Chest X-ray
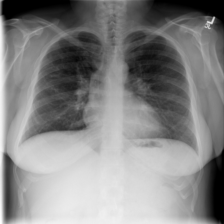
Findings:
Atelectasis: negative
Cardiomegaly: negative
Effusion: negative
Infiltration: negative
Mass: negative
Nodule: negative
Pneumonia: negative
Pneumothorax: negative
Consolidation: negative
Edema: negative
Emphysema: negative
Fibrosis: negative
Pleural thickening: negative
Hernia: negative